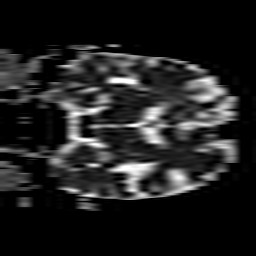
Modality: ADC
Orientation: coronal
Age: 62
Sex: male
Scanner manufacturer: philips
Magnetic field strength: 3 T
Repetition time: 4.339 s
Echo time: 0.06134 s